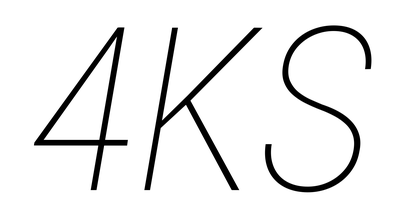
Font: Roboto-Italic_Condensed_Thin_Italic